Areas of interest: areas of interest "Used Car Trading"
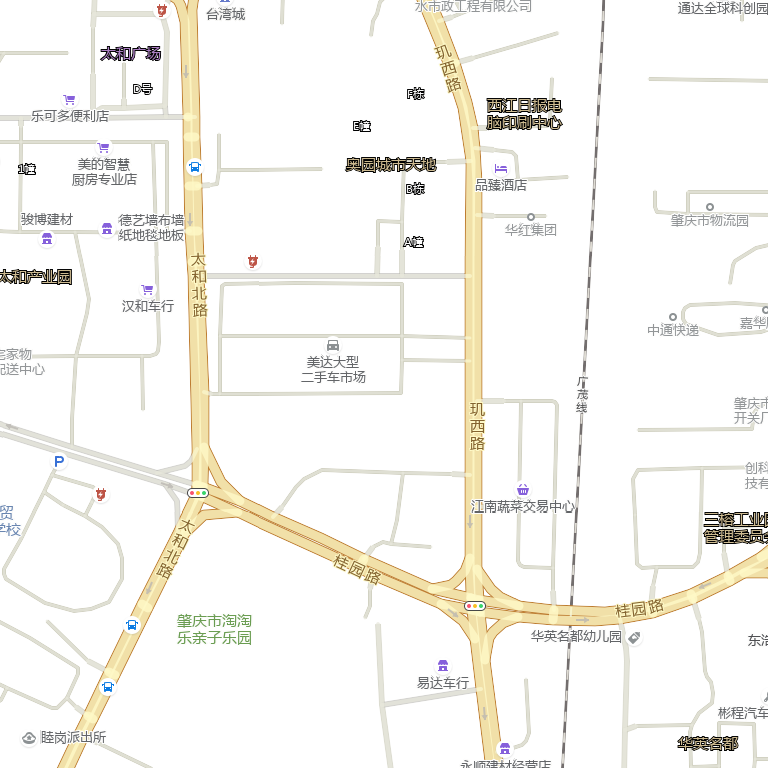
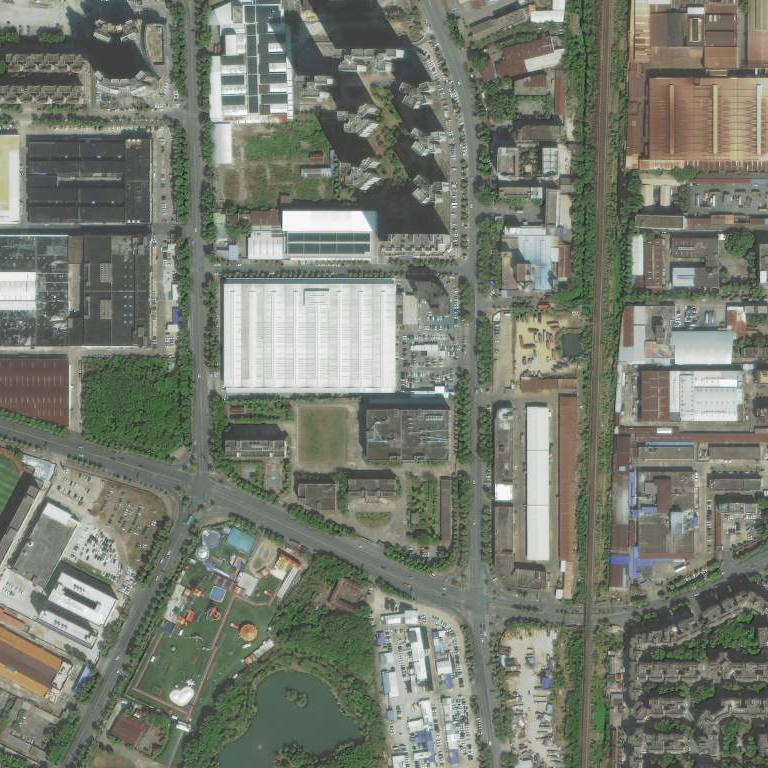